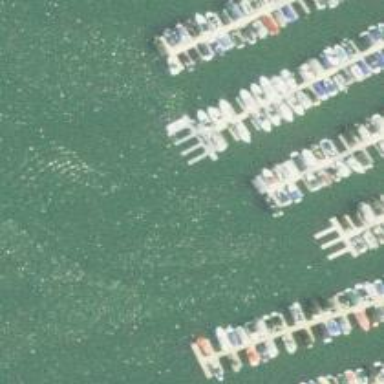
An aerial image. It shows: Man-made pier.